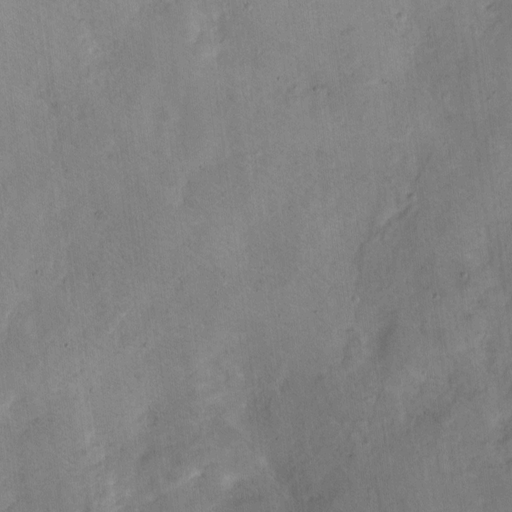
Classes present: Background